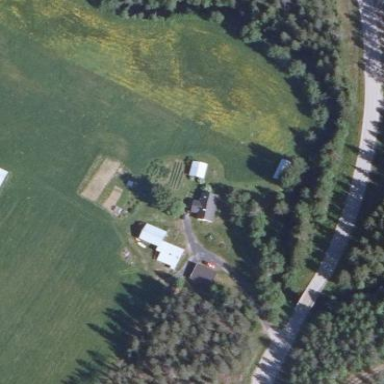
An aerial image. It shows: Farmyard area.